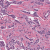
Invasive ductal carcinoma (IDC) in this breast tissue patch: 1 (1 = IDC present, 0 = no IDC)